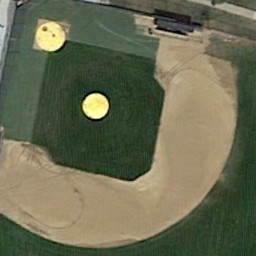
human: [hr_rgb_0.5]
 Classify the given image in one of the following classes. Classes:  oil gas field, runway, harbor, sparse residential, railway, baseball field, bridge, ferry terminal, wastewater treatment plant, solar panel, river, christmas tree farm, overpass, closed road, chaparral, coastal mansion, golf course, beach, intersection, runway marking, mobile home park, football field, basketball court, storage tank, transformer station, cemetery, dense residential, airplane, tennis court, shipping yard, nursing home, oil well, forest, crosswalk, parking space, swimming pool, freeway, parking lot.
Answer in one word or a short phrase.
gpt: baseball field